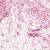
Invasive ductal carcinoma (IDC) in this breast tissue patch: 0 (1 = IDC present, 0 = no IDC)